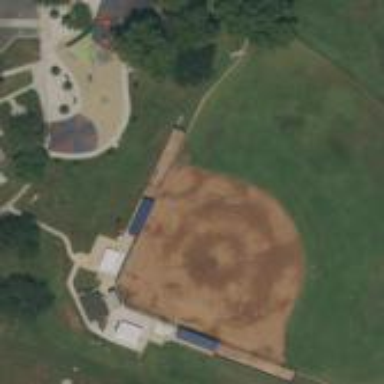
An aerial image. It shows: Baseball pitch for leisure land activities.